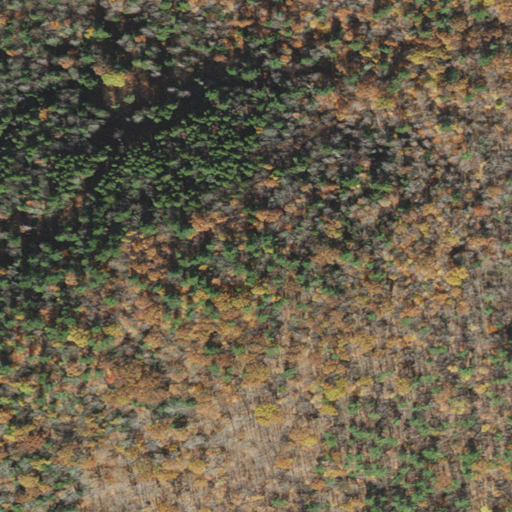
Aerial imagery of mountain in Massachusetts named Legate Hill containing deciduous forest, mixed forest, and evergreen forest